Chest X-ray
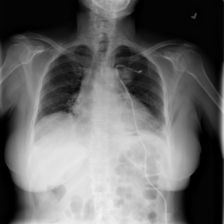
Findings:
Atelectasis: negative
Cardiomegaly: negative
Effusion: positive
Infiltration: negative
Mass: negative
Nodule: negative
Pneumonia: negative
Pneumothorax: positive
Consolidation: negative
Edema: negative
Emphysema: negative
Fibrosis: negative
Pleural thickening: negative
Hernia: negative